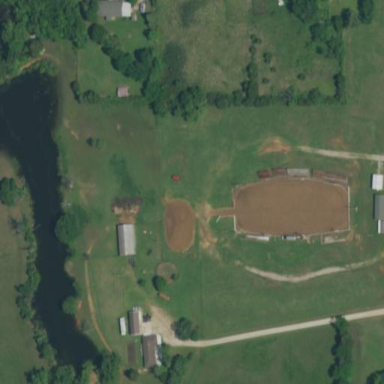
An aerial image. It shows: Equestrian pitch with dirt surface.